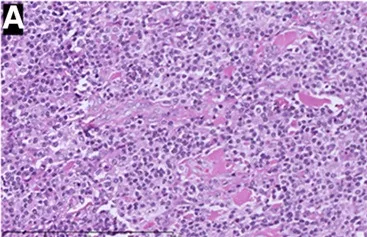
H&E staining and immunohistochemistry pictures of the mass (x400). In this part, H&E staining picture revealed a diffuse infiltration of tumor cells that were rich in plasma and possessed vesicular chromatin accompanied prominent nucleoli (A).
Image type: pathology (h&e)